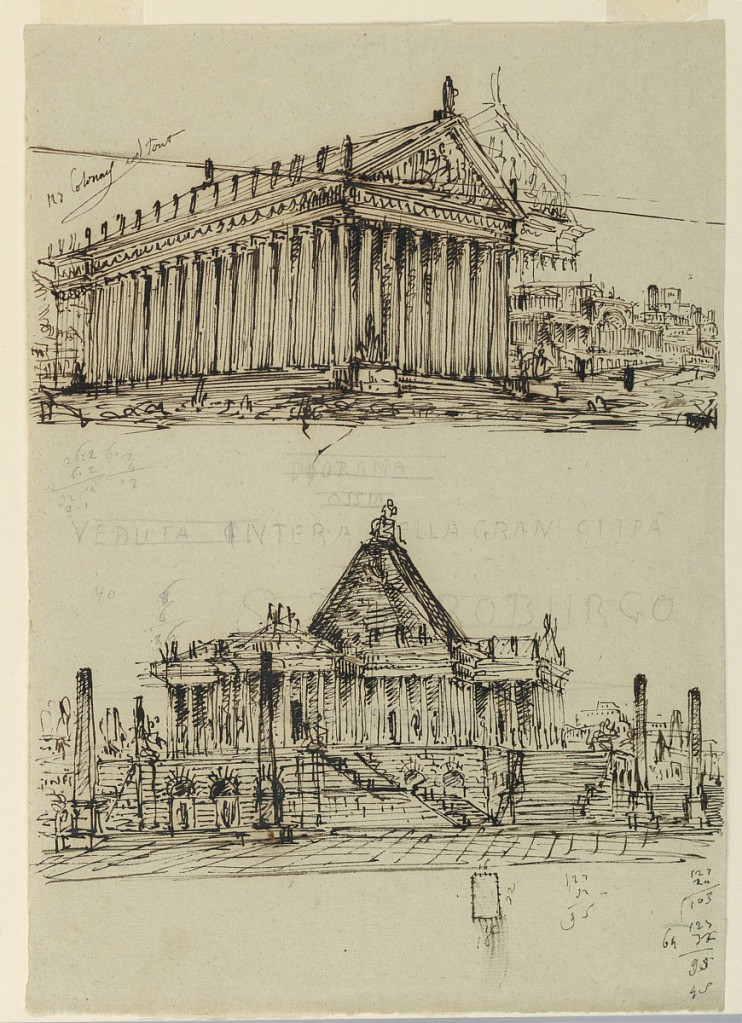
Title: Stage Design, Exterior of Temples
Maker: Angelo Toselli, ca. 1765? – 1826
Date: early 19th century
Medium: Pen and bistre ink on paper
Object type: Drawing
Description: Vertical rectangle. Two drawings of huge buildings resembling temples, similar to antique style. Mathematical notations at center left and bottom right.